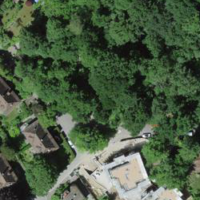
EUNIS habitat code: 41
Species observed at this site:
Symphoricarpos albus
Rubus caesius
Fagus sylvatica